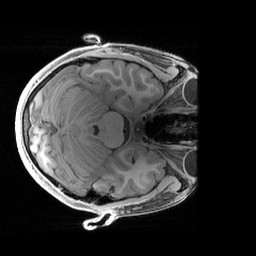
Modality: T1w
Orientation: axial